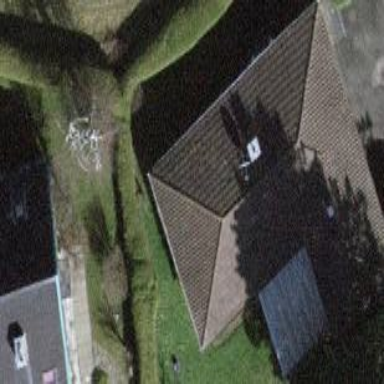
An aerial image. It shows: Simple and straightforward house.